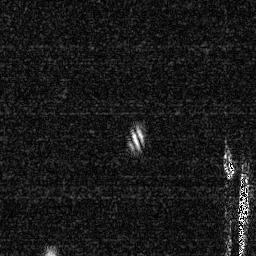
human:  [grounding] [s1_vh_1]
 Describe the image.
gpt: In the satellite image, there is  <ref>1 medium ship </ref> <box>[[91, 66, 97, 98, 0]]</box> located at bottom right.